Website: crate-barrel
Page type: receipt
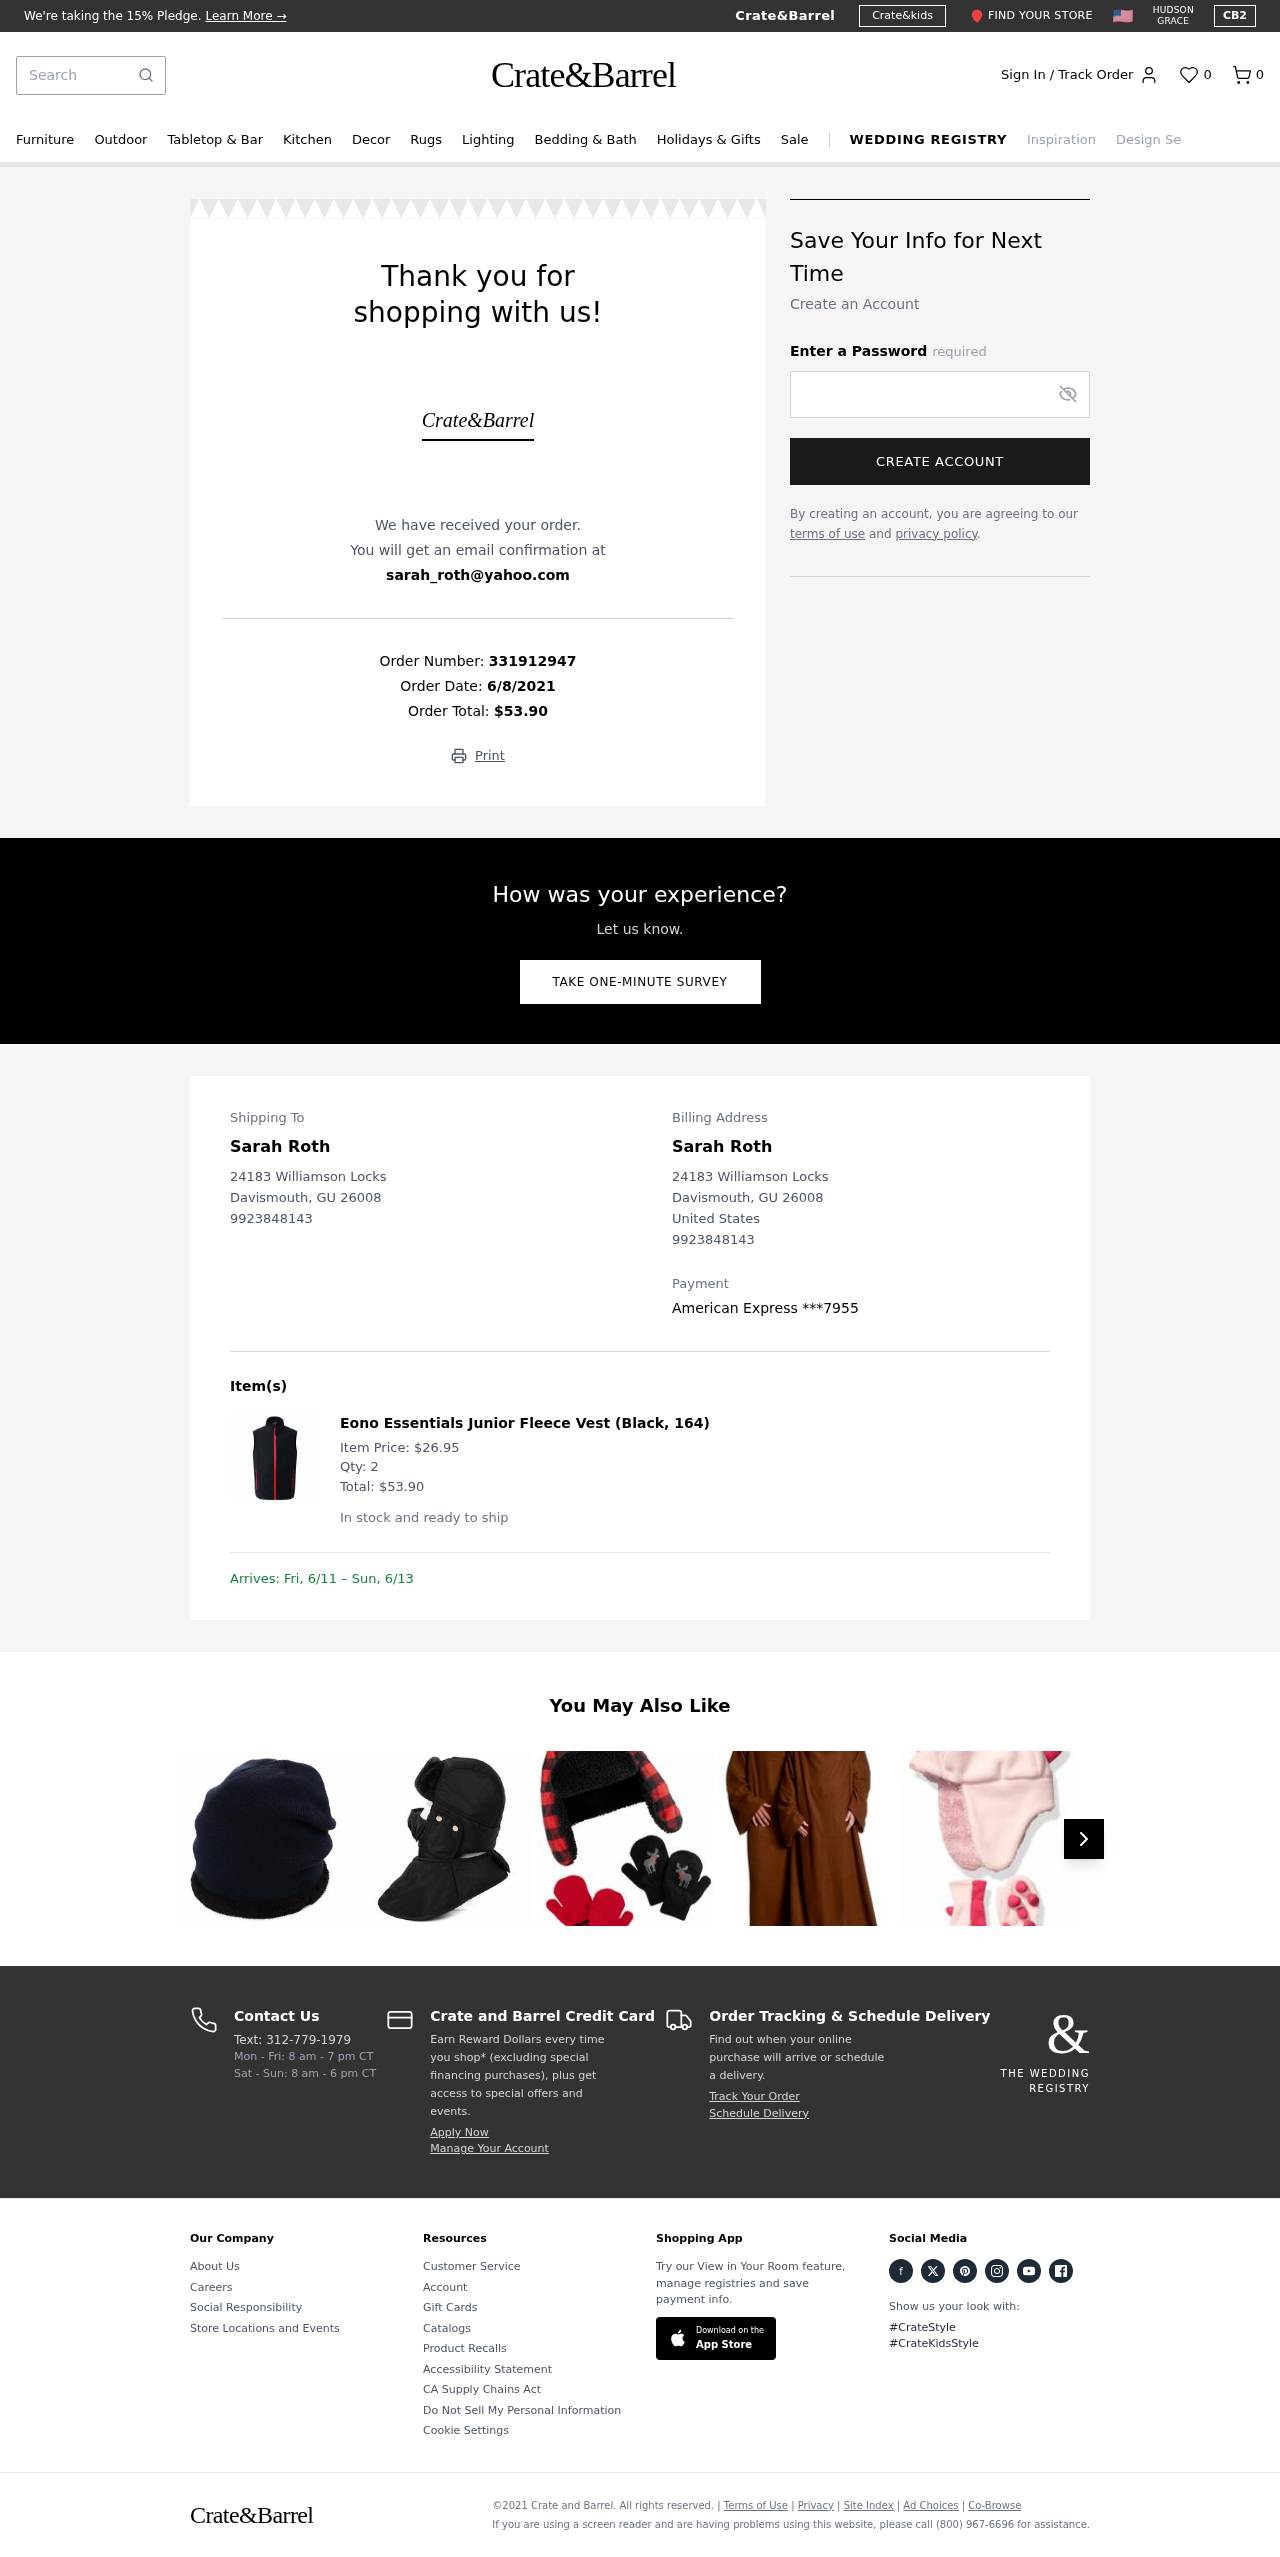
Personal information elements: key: PII_CARD_LAST4
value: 7955
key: PII_CARD_TYPE
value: American Express
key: PII_CITY
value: Davismouth
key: PII_COUNTRY
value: United States
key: PII_EMAIL
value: sarah_roth@yahoo.com
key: PII_FULLNAME
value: Sarah Roth
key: PII_PHONE
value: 9923848143
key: PII_POSTCODE
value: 26008
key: PII_STATE_ABBR
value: GU
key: PII_STREET
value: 24183 Williamson Locks
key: PII_FULLNAME2
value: Sarah Roth
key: PII_CITY2
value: Davismouth
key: PII_STATE_ABBR2
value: GU
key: PII_POSTCODE_FULL
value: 26008
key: PII_POSTCODE_NUMERIC
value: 26008
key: PII_PHONE2
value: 9923848143
Product elements: key: PRODUCT1_NAME
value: Eono Essentials Junior Fleece Vest (Black, 164)
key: PRODUCT1_PRICE
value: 26.95
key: PRODUCT1_QUANTITY
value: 2
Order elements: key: ORDER_NUM_ITEMS
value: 0
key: ORDER_ID
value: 331912947
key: ORDER_DATE
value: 6/8/2021
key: ORDER_TOTAL
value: $53.90
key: ORDER_ITEM_TOTAL
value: $53.90
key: ORDER_DELIVERY_DATE
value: Fri, 6/11 – Sun, 6/13
Search elements: key: HEADER_SEARCH
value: Search
Other elements: key: FAVORITES_COUNT
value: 0